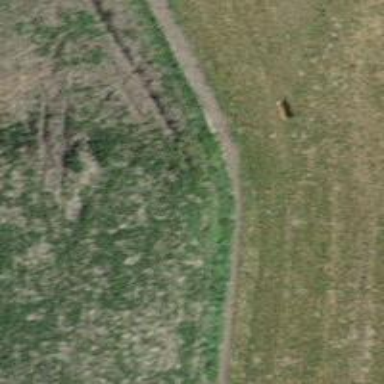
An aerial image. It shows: Unpaved path.